Question: my css
'''
ul{list-style-type:none;}
a{color:#666;text-decoration:none;outline:none;cursor:pointer;}
a:hover{color:#000; text-decoration:underline;}
#navBar>ul>li{line-height:18px; }
#navBar>ul>li>a{padding:4px 8px}
#navBar>ul>li.active a{background:#eaeef0; color:#C00}
.depth0 { width:140px; float:left; height:150px; }
.depth1 { width:140px; float:left; display:none; }
.depth2 { float:left; display:none; }
'''
my html
'''
<div id="navBar">
<ul class="depth0">
<li><a rel="" href="#">menu1</a></li>
<li><a rel="c1" href="#">menu2</a></li>
<li><a rel="c2" href="#">menu3</a></li>
<li><a rel="" href="#">menu4</a></li>
</ul>
<ul id="c1" class="depth1">
<li><a href="#">menu2a</a></li>
<li><a href="#">menu2b</a></li>
</ul>
<ul id="c2" class="depth1">
<li><a rel="p1" href="#">menu3a</a></li>
<li><a rel="p2" href="#">menu3b</a></li>
<li><a rel="p3" href="#">menu3c</a></li>
<li><a rel="p4" href="#">menu3d</a></li>
<li><a rel="p5" href="#">menu3e</a></li>
</ul>
<ul id="p1" class="depth2">
<li><a href="#">menu3a_1</a></li>
<li><a href="#">menu3a_2</a></li>
<li><a href="#">menu3a_3</a></li>
<li><a href="#">menu3a_4</a></li>
<li><a href="#">menu3a_5</a></li>
</ul>
</div>
'''
jquery
'''
$(document).ready(function() {
$(".depth0").delegate('a','click',function(){
var id= $(this).attr("rel");
$("#navBar>ul>li").removeClass("active");
$(".depth1, .depth2").hide();
$("#"+id).slideDown(1000,'easeOutExpo');
$(this).parent("li").addClass("active");
});
$(".depth1").delegate('a','click',function(){
var id= $(this).attr("rel");
$(".depth1>li, .depth2>li").removeClass("active");
$(".depth2").hide();
$("#"+id).slideDown(1000,'easeOutExpo');
$(this).parent("li").addClass("active");
});
$(".depth2").delegate('a','click',function(){
$(".depth2>li").removeClass("active");
$(this).parent("li").addClass("active");
});
});
'''
when click to link, must show active link (color,bg). (with easing menu effect) and open next depth menu ul. 3 level have now. i am writing some code but i dont know wich idea better for this. how can shorter writing this code? thnx for everybody. sorry for my english :)

jsFiddle demo
<URL>
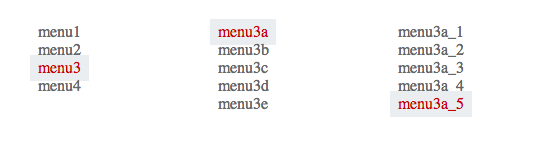
Answer: Try this:
'''
$(document).ready(function() {
$("body").on('click','a',function(){
var id= $(this).attr("rel");
if($(this).html().substr(0,7)=="menu3a_"){
$("#p1").parent().children().eq(3).find("li").removeClass("active");
$(this).parent("li").addClass("active");
return false;
}
if(id.substr(0,1)=="p"){
$("#c2").parent().children().eq(2).find("li").removeClass("active");
$(this).parent("li").addClass("active");
$("#p1").slideDown(1000,'easeOutExpo');
return false;
}
$(".depth1, .depth2").hide();
$("#navBar>ul>li").removeClass("active");
$(this).parent("li").addClass("active");
if(id){
$("#"+id).slideDown(1000,'easeOutExpo');
}
});
});
'''
Demo: <URL>